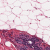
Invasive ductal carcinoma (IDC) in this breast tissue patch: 0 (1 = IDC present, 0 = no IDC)